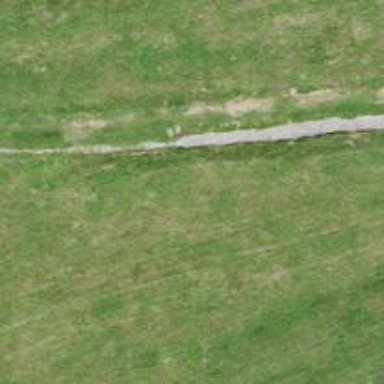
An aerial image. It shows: Track with pebblestone surface at grade 5 track type.